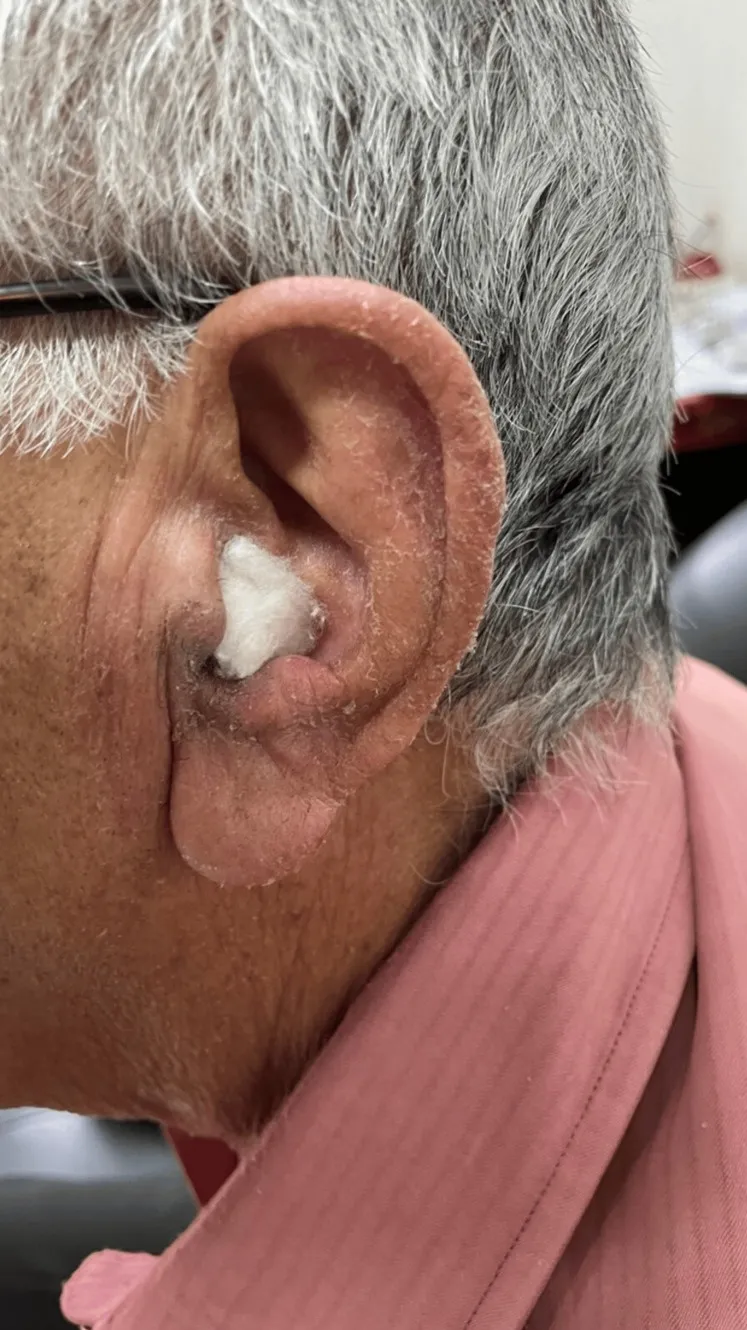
Drying and peeling of the skin over the left pinna.
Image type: medical_photograph (skin_photograph)